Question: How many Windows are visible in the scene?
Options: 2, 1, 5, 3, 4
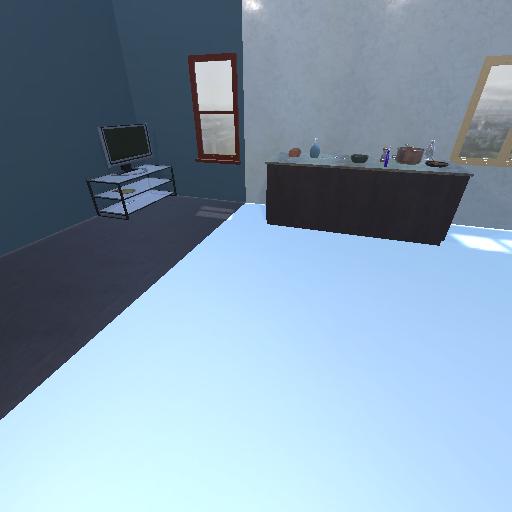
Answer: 2